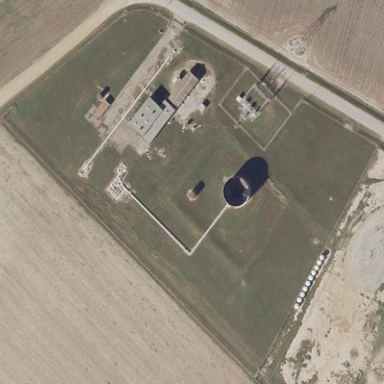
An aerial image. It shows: Industrial area with oil pumping substation. The area is enclosed by fence.